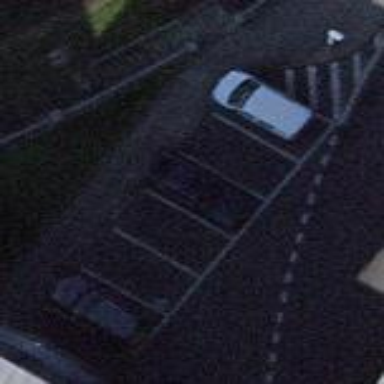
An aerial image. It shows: Parking available on the street side.